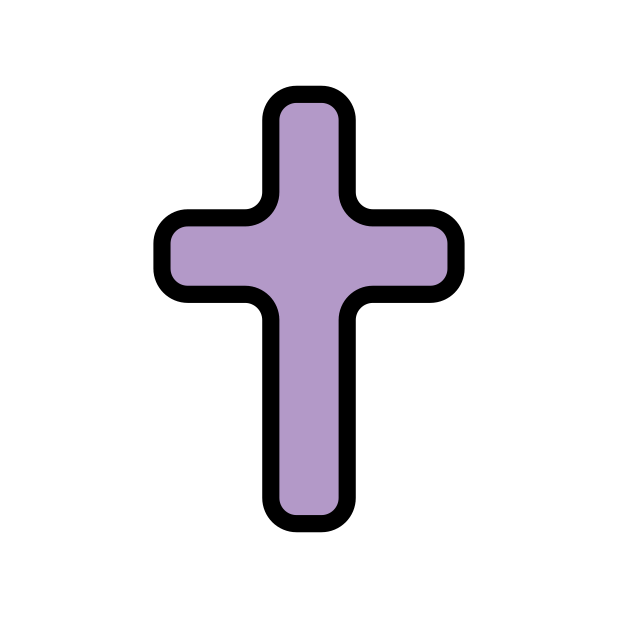
Emoji: ✝
Name: latin cross
Unicode: 0x271d